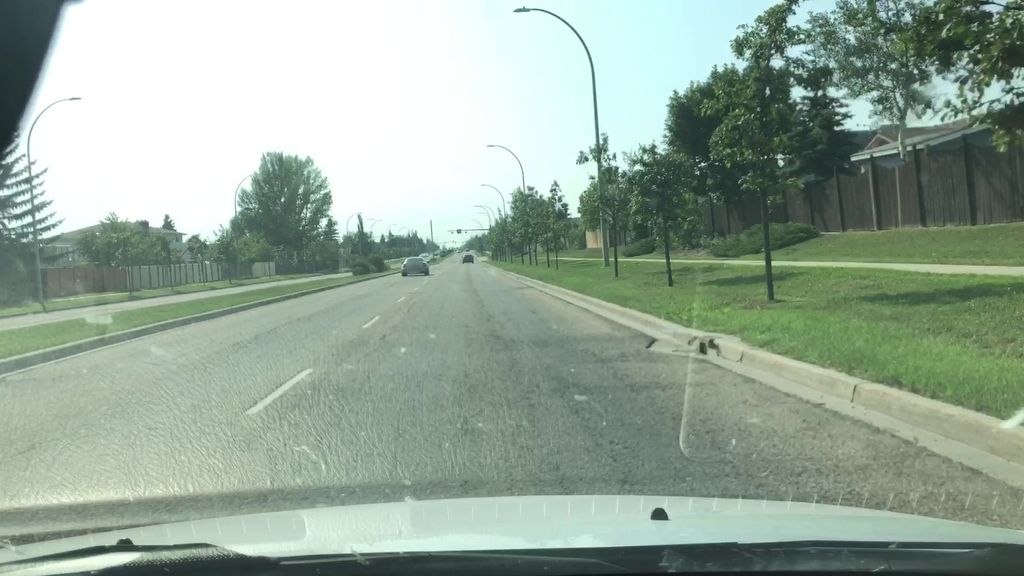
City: edmonton